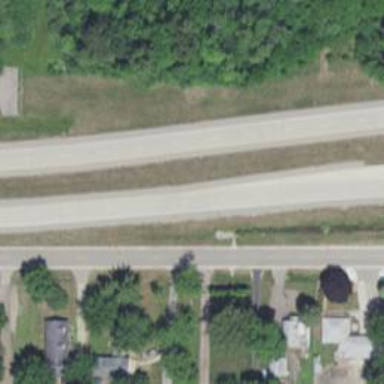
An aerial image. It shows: Primary highway.